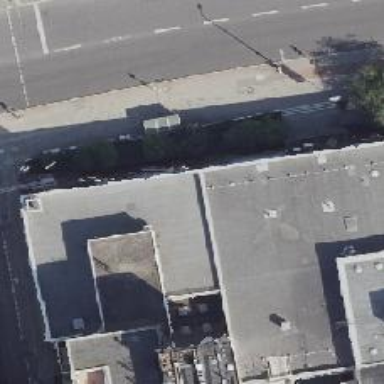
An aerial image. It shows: Commercial building.